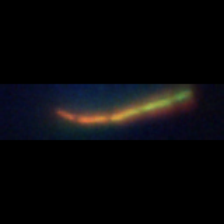
Taxon: Psuedo-nitzschia
Group: Diatoms